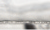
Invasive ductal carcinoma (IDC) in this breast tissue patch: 0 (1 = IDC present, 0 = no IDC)